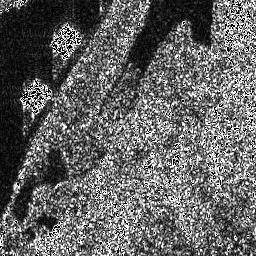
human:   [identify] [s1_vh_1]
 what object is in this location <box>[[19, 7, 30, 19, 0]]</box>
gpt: <ref>1 medium ship at the top left</ref>